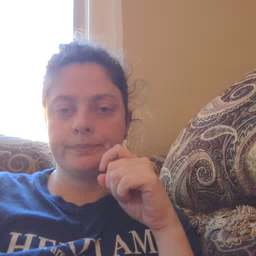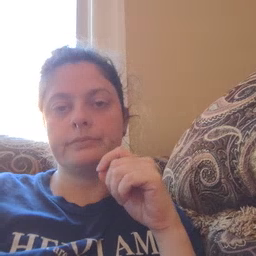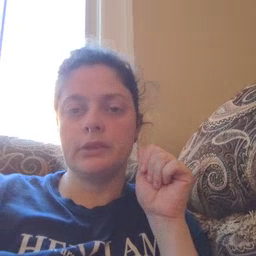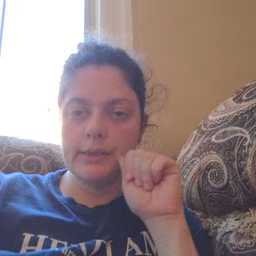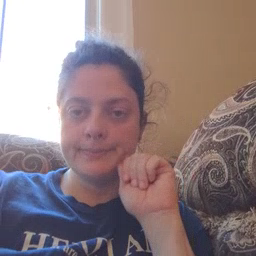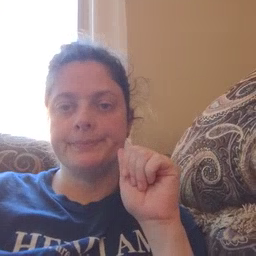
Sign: aunt